Question: I am using Eclipse IDE , i need to search a String inside my Project .
So inside Eclipse , I clikced Search Item from Menu and Selected File and entered a String "exch" .
It is displaying all the results such as "exchange" , but i want to display only the Exact String matched "exch"

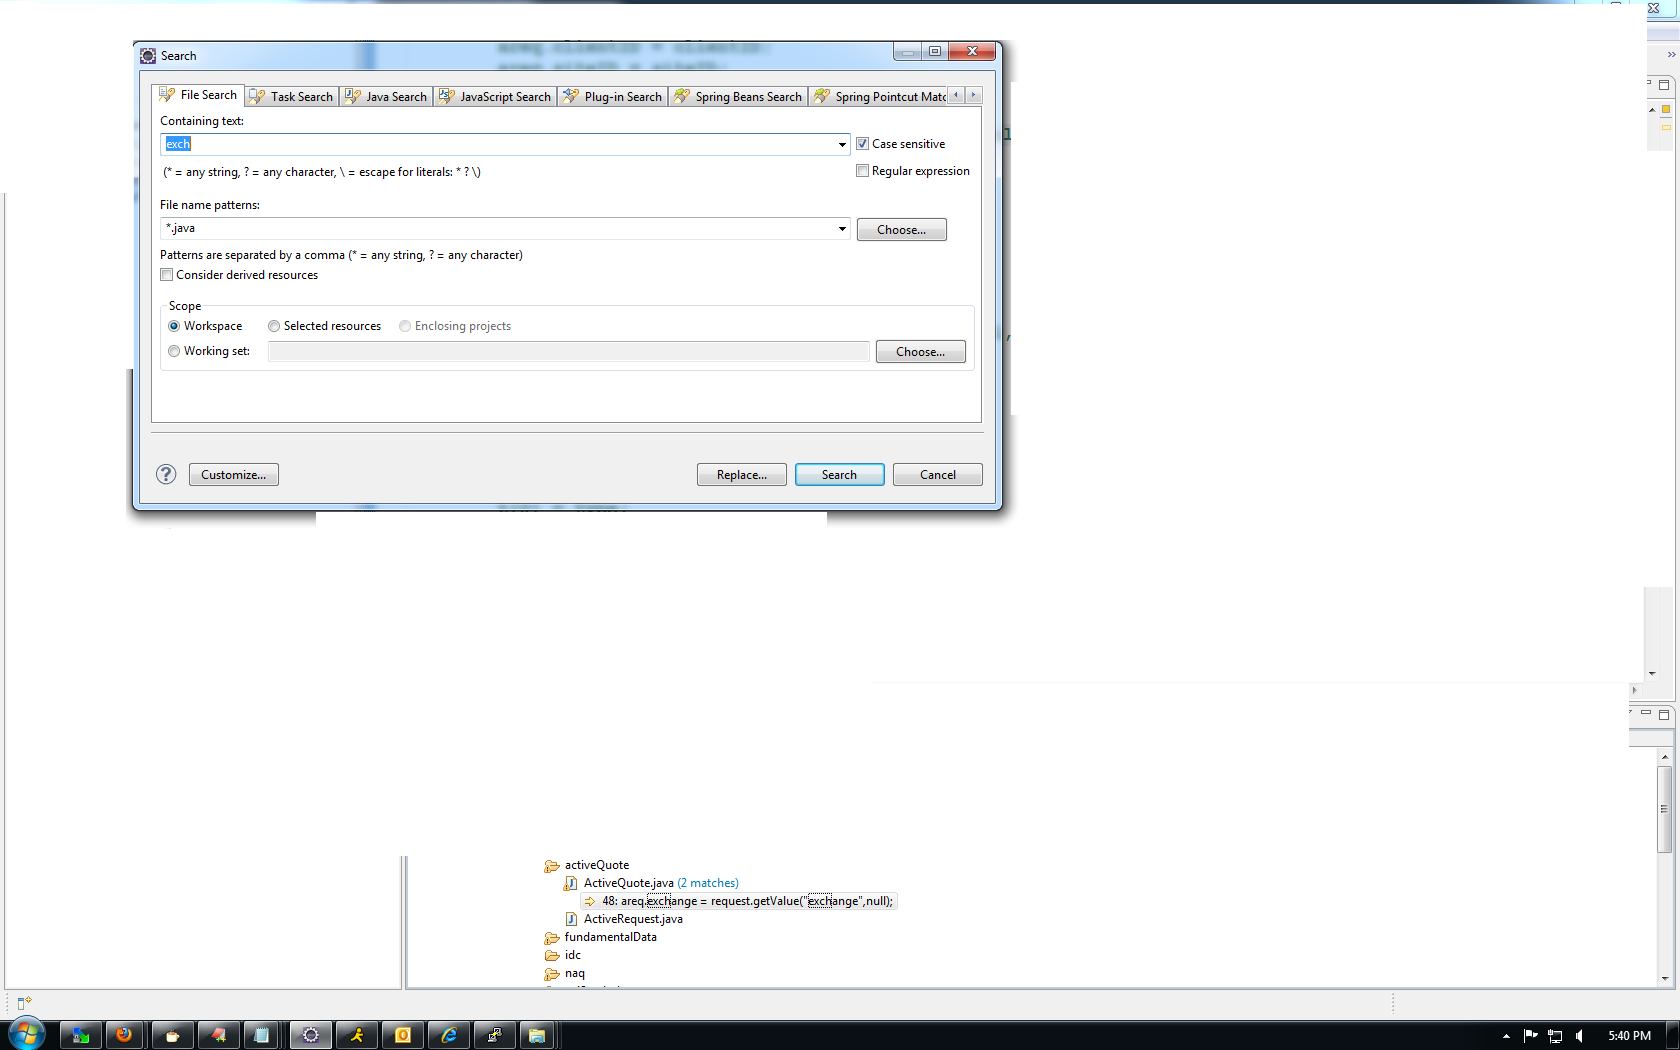
Answer: Check the "Regular expression" checkbox, and surround your word with '' at the beginning and end which matches beginning and end (boundaries) of a word, so your search term will be 'exch'